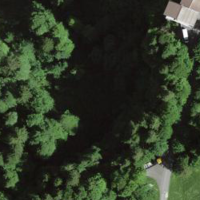
EUNIS habitat code: 44
Species observed at this site:
Plantago major
Petasites albus